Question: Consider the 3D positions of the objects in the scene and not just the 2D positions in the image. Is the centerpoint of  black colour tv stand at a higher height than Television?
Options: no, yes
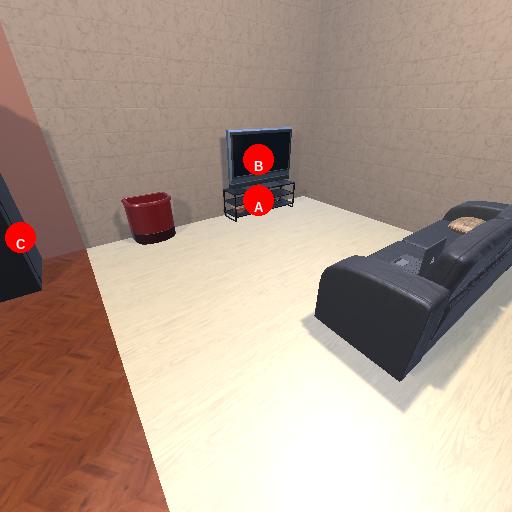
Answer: no